Aerial crown-view tile of a tropical tree (Barro Colorado Island, Panama), acquired 20250715:
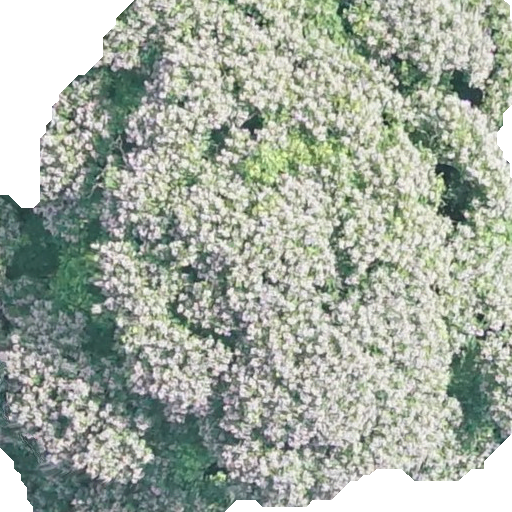
Species: Dipteryx oleifera
GBIF accepted scientific name: Dipteryx oleifera
Crown area: 419.988 m²